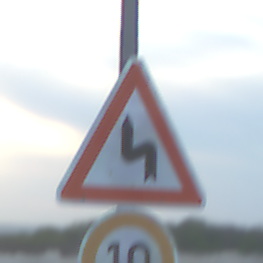
Verkehrszeichen: DoppelkurveZunaechstLinks
Zusatzzeichen unten: Geschwindigkeit10
Umgebung: Outdoor, Beach
Tageszeit: SunriseSunset
Wetter: PartlyCloudy
Licht: Natural
Jahreszeit: NotSpecified
Kontrast: LowContrast